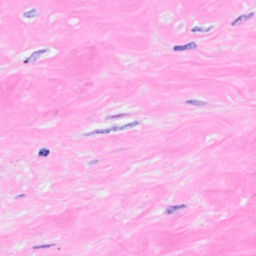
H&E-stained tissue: Breast